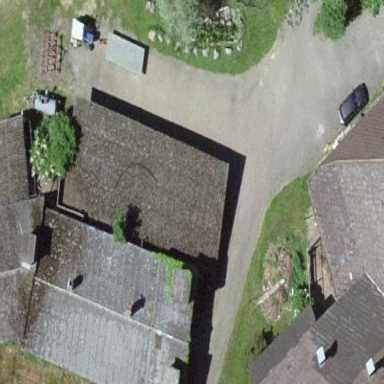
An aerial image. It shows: Garage.